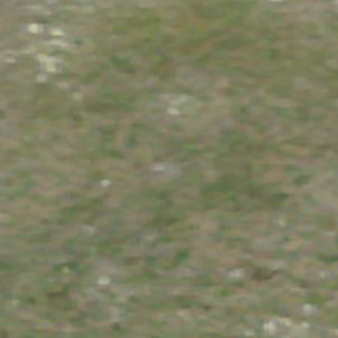
Label: other